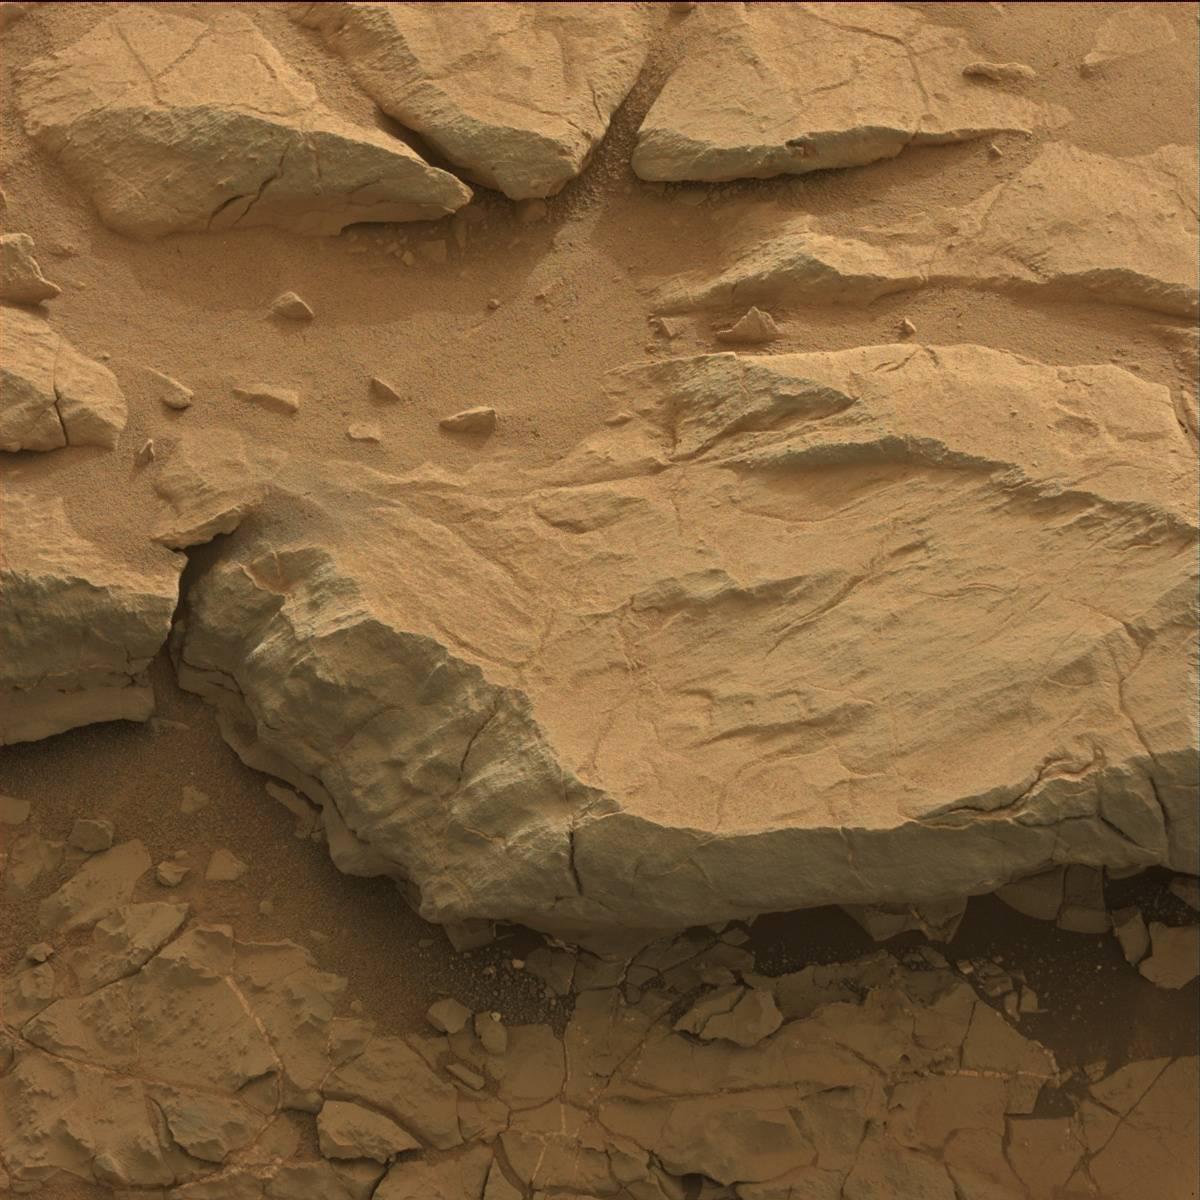
Terrain classes present: Bedrock, Rock, Sand / Soil